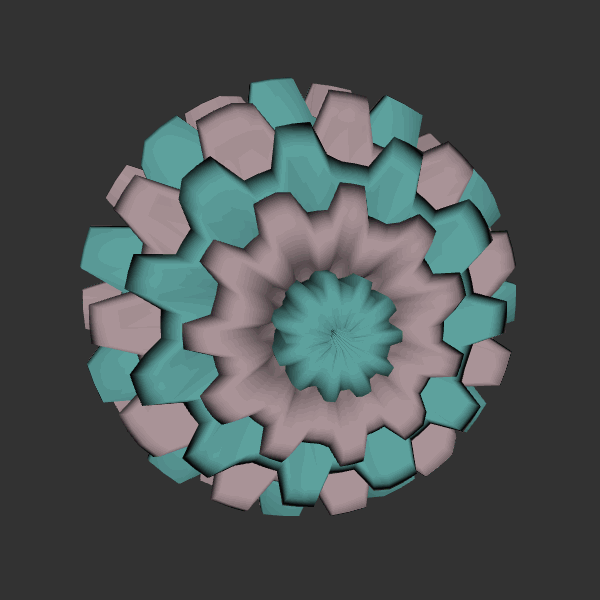
Background: dark